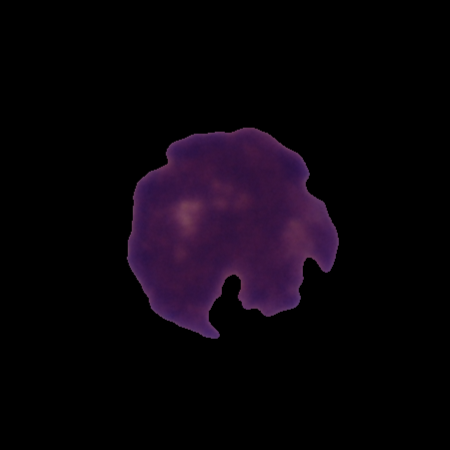
Label: cancer